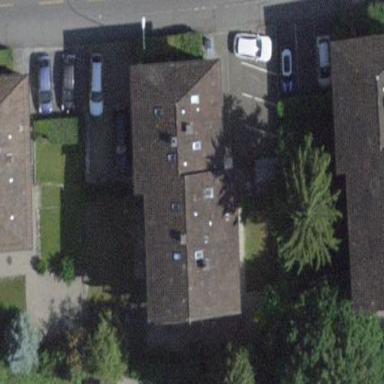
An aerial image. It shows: Hipped roof apartment building.